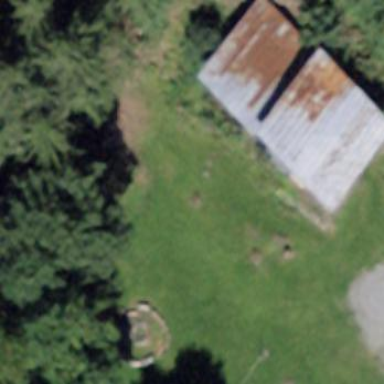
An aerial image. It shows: Rural barn.